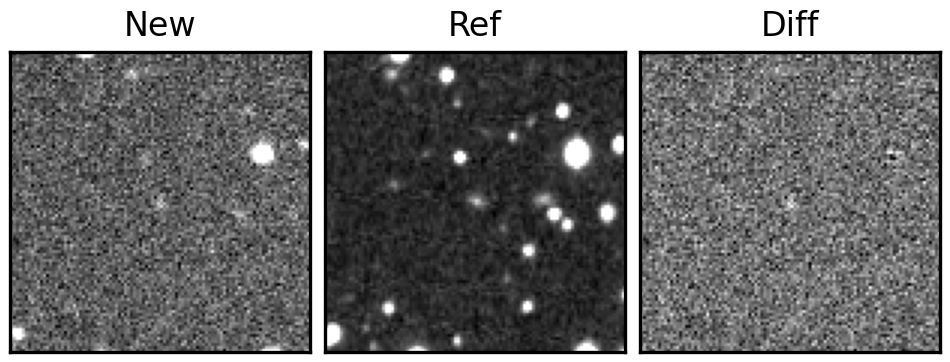
Label: real